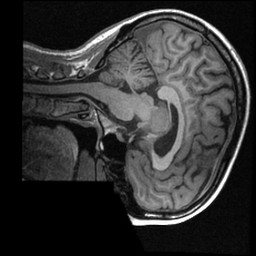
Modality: T1w
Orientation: sagittal